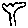
Label: tree